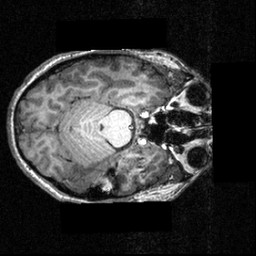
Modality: T1w
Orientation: axial
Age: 20
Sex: male
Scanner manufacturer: siemens
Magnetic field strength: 3.951 T
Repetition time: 1.5 s
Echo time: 0.00335 s